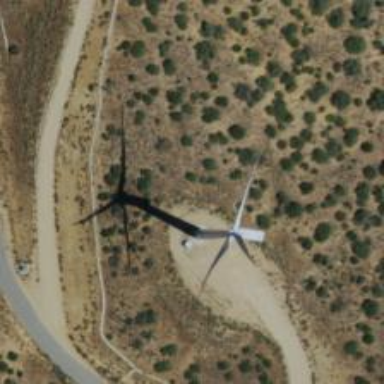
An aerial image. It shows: Wind turbine generator that utilizes wind as its source for generating electricity. It is of the horizontal axis type.